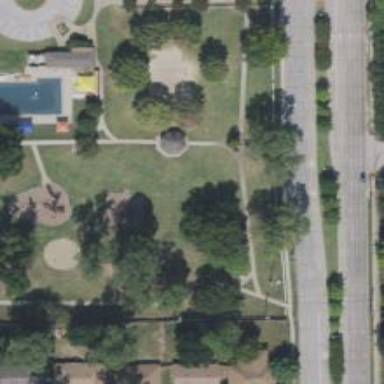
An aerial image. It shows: Lovely park for leisure and relaxation.